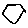
Label: hexagon